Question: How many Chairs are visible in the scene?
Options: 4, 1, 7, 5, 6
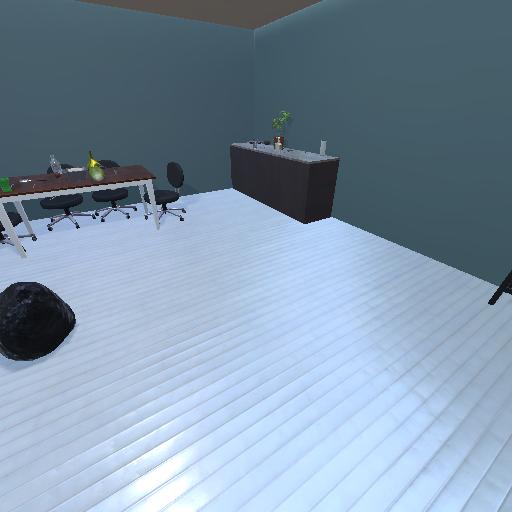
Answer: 4